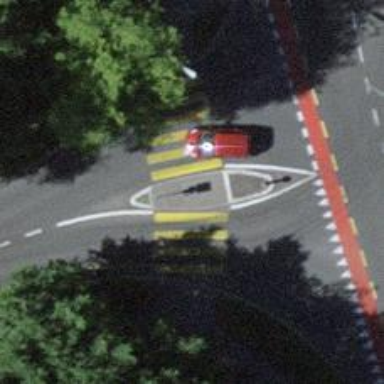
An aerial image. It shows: Traffic island located on footway.